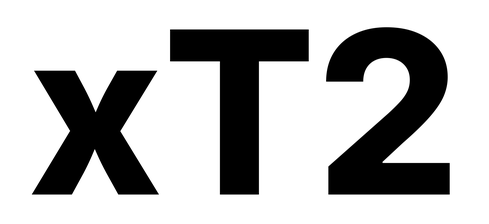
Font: Inter_ExtraBold